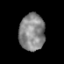
Tissue: prostate
Cell type: T cells
Senescence score: 0.3464
Nuclear area (px): 922
Mean DAPI intensity: 135.557